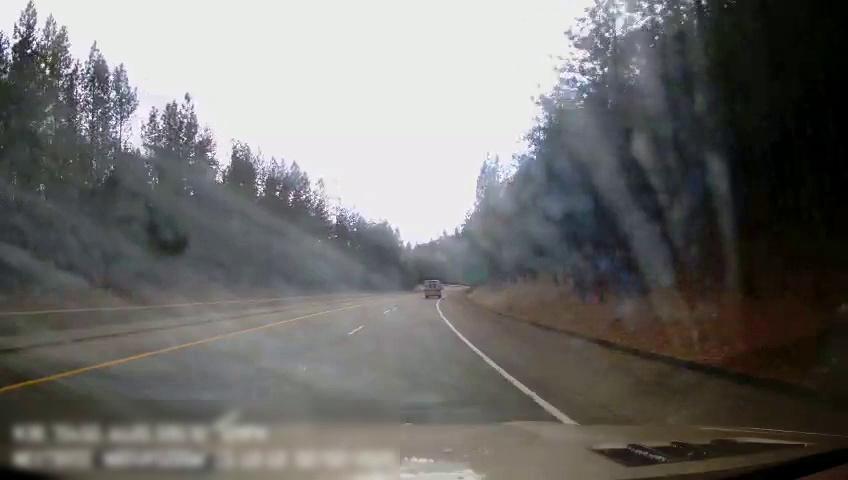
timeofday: Day
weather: Cloudy
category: Drivable Space
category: Drivable Space
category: Vehicles | Van
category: Lanes | Current Lane
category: Lanes | Alternate Lane
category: Lanes | Alternate Lane